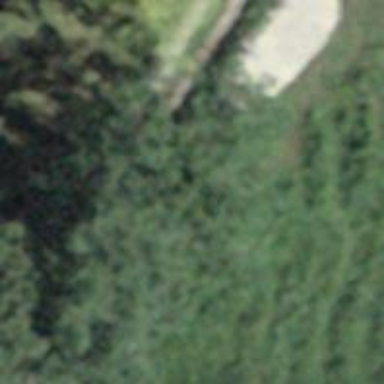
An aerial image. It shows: Row of trees in natural setting.